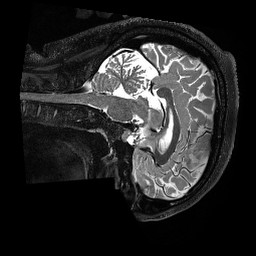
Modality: T2w
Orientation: sagittal
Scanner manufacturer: siemens
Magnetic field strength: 3 T
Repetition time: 3.2 s
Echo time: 0.563 s